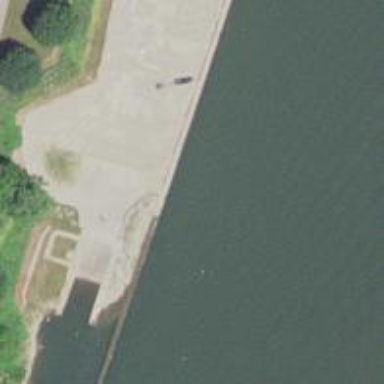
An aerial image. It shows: Historic dam along waterway.